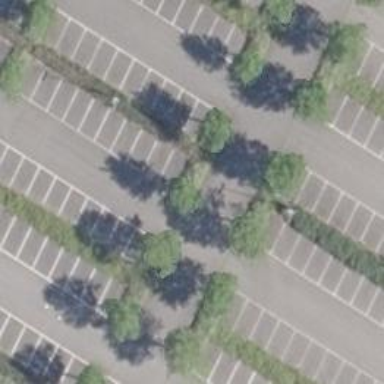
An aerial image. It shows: Road serving as parking aisle.